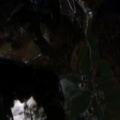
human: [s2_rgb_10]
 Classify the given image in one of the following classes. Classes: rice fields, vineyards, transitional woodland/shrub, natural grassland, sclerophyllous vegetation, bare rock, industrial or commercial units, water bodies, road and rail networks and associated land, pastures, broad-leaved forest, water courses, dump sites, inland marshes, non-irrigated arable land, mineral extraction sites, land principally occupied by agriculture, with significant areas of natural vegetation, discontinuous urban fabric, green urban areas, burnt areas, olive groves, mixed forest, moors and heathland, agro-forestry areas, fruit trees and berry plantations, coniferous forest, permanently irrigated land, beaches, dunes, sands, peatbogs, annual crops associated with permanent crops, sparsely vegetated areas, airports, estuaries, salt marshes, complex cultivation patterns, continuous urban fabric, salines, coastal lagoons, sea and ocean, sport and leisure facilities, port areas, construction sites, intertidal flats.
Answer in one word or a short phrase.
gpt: pastures, coniferous forest, mixed forest